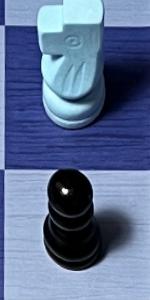
Label: Pawn_Black